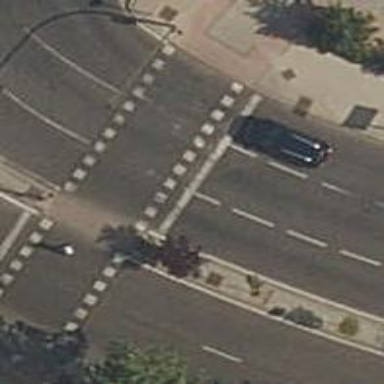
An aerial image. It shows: Crossing with traffic signals.